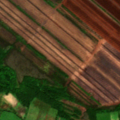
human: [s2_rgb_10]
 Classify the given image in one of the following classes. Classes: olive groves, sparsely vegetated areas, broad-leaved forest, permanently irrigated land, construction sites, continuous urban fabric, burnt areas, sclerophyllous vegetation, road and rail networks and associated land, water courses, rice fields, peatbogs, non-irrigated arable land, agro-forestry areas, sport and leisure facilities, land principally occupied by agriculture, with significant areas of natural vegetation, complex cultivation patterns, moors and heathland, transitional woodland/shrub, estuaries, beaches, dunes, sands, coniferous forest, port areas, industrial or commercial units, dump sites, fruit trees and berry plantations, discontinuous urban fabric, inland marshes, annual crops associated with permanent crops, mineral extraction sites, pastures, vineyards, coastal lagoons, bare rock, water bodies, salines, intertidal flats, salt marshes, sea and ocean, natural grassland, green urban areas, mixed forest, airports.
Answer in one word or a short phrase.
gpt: pastures, peatbogs